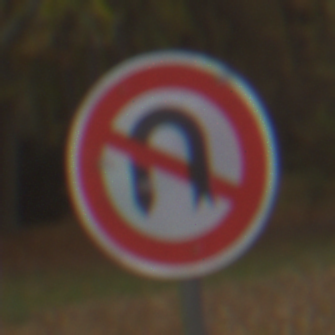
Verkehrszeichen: VerbotWenden
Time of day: Midday
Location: Outdoor (Nature)
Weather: Overcast
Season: Autumn
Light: Natural